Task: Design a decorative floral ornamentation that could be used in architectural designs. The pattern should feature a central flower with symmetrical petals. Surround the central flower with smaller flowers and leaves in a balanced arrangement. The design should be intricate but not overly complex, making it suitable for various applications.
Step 1734:
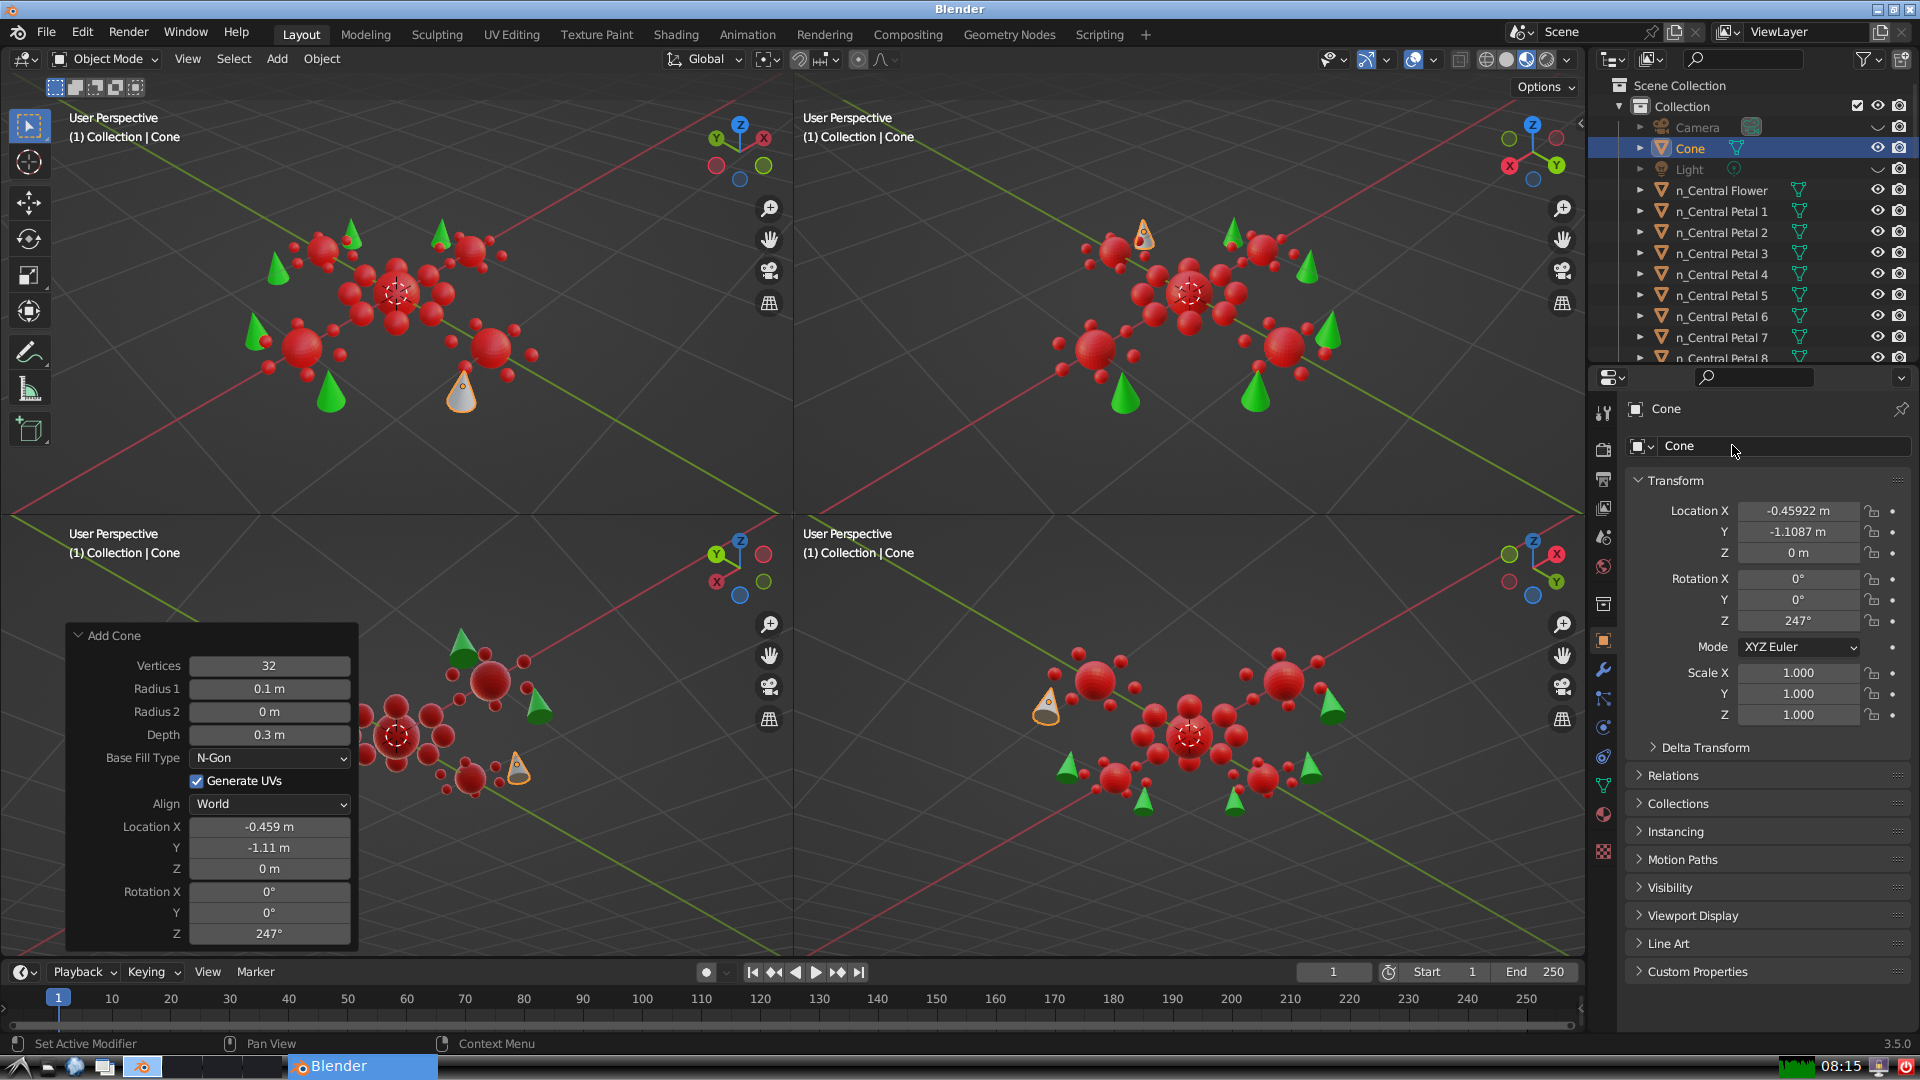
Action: click: no